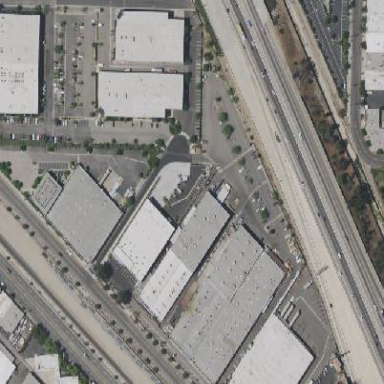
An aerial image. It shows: Industrial building.